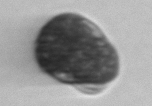
Label: Mesodinium